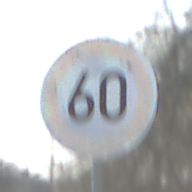
Verkehrszeichen: Geschwindigkeit60
Umgebung: Outdoor, Suburban
Tageszeit: MorningAfternoon
Wetter: PartlyCloudy
Licht: Natural
Jahreszeit: NotSpecified
Kontrast: HighContrast